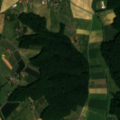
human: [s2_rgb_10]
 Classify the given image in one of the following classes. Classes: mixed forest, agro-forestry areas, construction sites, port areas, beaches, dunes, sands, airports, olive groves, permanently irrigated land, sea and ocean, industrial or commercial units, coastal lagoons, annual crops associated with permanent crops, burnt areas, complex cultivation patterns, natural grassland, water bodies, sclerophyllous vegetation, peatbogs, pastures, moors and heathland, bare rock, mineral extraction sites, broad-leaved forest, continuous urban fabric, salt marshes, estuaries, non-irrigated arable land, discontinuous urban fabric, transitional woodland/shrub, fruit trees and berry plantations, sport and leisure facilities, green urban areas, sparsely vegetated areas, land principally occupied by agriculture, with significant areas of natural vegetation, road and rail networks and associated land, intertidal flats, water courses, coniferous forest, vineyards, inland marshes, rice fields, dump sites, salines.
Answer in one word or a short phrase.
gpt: non-irrigated arable land, complex cultivation patterns, land principally occupied by agriculture, with significant areas of natural vegetation, broad-leaved forest